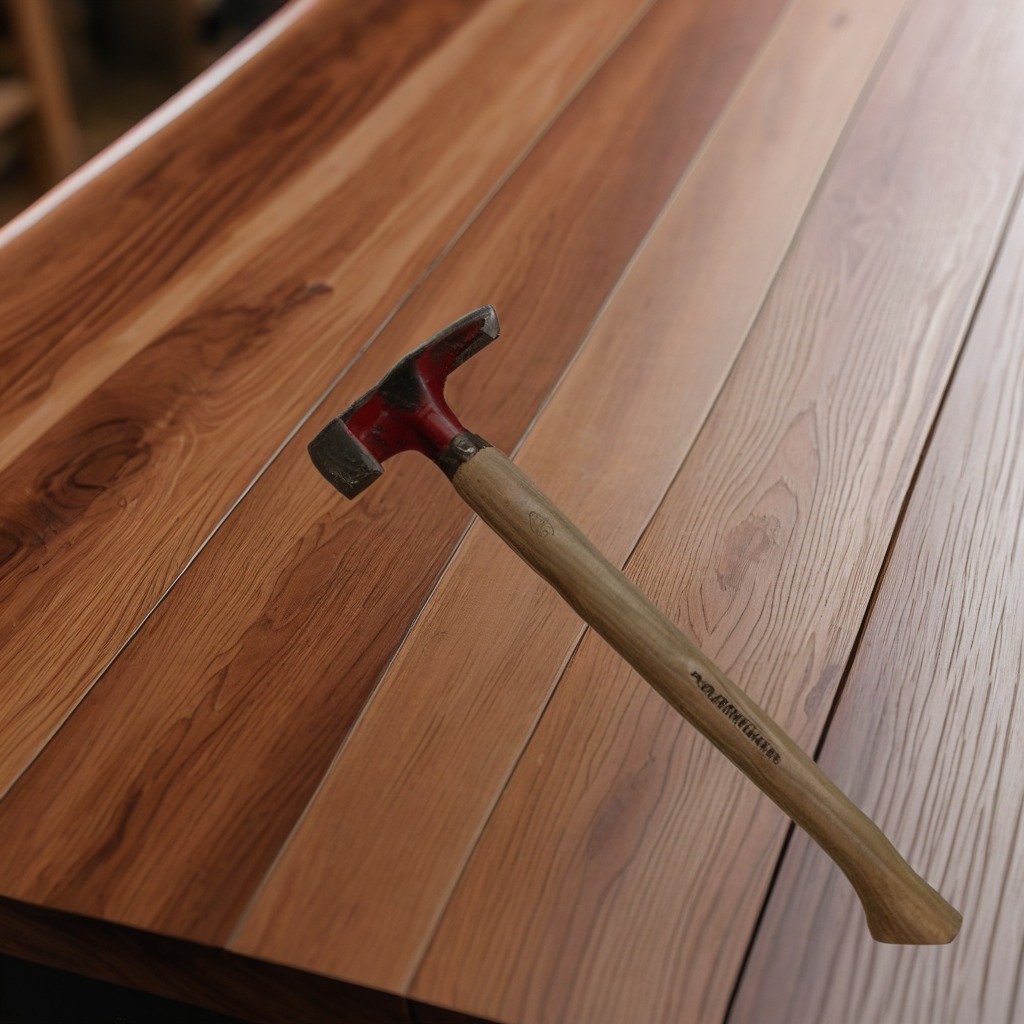
A hammer lies on the wooden table in a carpentry studio.